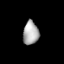
Tissue: lung
Cell type: Endothelial cells
Senescence score: 0.5982
Nuclear area (px): 361
Mean DAPI intensity: 170.485